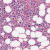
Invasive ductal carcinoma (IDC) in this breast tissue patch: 1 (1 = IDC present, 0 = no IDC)